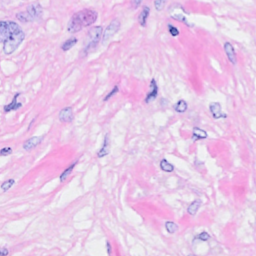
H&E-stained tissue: Breast